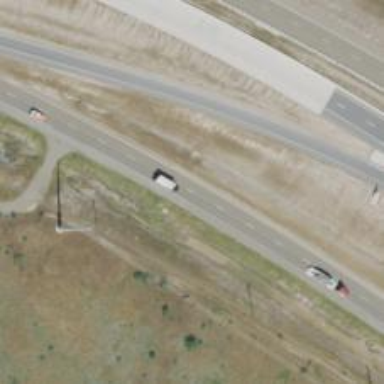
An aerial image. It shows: Tertiary road with frontage road.